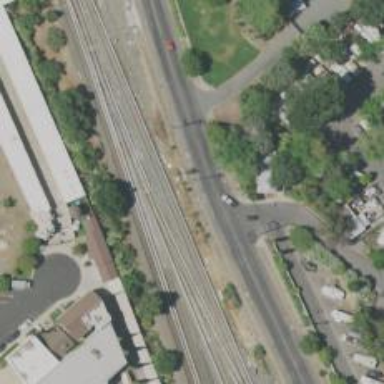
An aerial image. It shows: Electrified rail passing through service yard.